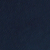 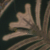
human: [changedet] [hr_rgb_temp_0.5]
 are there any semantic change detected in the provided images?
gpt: A palm shaped island constructed on a bed of dredged sand and rock appears in the sea.